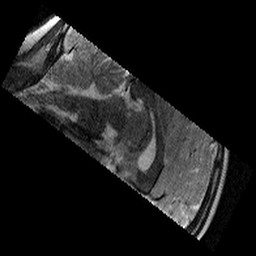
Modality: T2w
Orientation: sagittal
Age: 9
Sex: female
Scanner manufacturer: siemens
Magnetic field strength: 3 T
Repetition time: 9.23 s
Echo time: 0.067 s